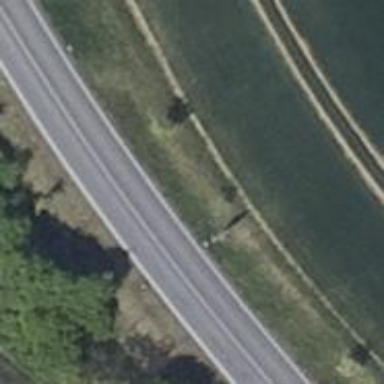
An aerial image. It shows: Secondary road with asphalt surface.